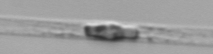
Label: Dactyliosolen_blavyanus